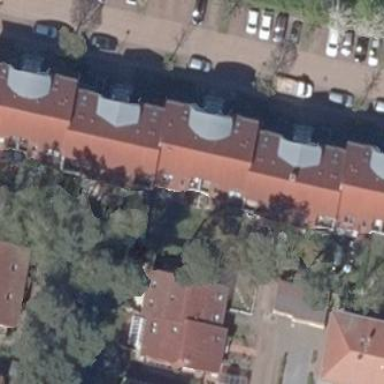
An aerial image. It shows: View of apartment building.